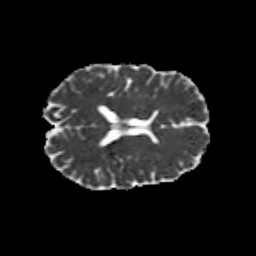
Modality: MD
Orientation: axial
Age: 38
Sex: male
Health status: healthy
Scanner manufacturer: siemens
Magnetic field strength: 3 T
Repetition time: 10.8 s
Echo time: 0.082 s